Question: I want to create an image with a text on it with php gd library.
everything is fine, but when I try to write a word from a right to left connected language (like Persian ) using 'imagefttext()', my text is rendering from left to right (inverse) and the chars are not connected any more .
example of connected chars :
example of not connected chars :
Here is my code :
'''
header('Content-Type: image/jpeg');
$thumb_path = "...";
$font_path = "..."
$img = imagecreatefromjpeg($thumb_path);
$color = "...";
// __month is a Persian word : ( m h --> mh )
$text = $months." ".__month;
imagefttext($img,29, 10, 230, 135, $color, $font_path, $text); // <--
imagejpeg($img);
'''
The rendered image :

I know my problem is not encoding.because I already tried this :
'''
$text = mb_convert_encoding($text, "HTML-ENTITIES", "UTF-8");
'''
And the result is the same.
there are some library available that maybe can solve this problem. and I know that most of you are not familiar with or languages, but my question is why 'gd' does not support right to left connected languages natively ?
could this be a bug in gd library ?
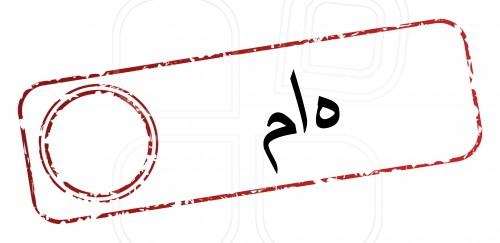
Answer: Seems that nothing helps (setting correct locale), native PHP support is buggy, that's probably why 3rd party package was created:
## Use php-gd-farsi
Works as a charm:

Just copy the library to your PHP directory (don't have to be the admin). The usage is simple:
'''
// init:
include('php-gd-farsi-master/FarsiGD.php');
$gd = new FarsiGD();
....
// then convert your text:
$tx = $gd->persianText($str, 'fa', 'normal');
'''
You don't even have to set the correct locale! :-)
Whole example code:
'''
<?php
include('php-gd-farsi-master/FarsiGD.php');
$gd = new FarsiGD();
// Create a 300x100 image
$im = imagecreatetruecolor(300, 100);
$red = imagecolorallocate($im, 0xFF, 0x00, 0x00);
$black = imagecolorallocate($im, 0x00, 0x00, 0x00);
// Make the background red
imagefilledrectangle($im, 0, 0, 299, 99, $red);
// Path to our ttf font file
//$font_file = './Vera.ttf';
$font_file = './cour.ttf';
// Draw the text 'PHP Manual' using font size 13
$text = imagecreatetruecolor(200, 60);
imagefilledrectangle($text, 0, 0, 200, 60, $red);
$str = '**mh**';
$tx = $gd->persianText($str, 'fa', 'normal');
imagefttext($text, 24, 10, 10, 50, $black, $font_file,$tx );
$im = $text;
// Output image to the browser
header('Content-Type: image/png');
imagepng($im);
imagedestroy($im);
?>
'''